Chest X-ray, PA view. Patient: 28 years old, sex M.
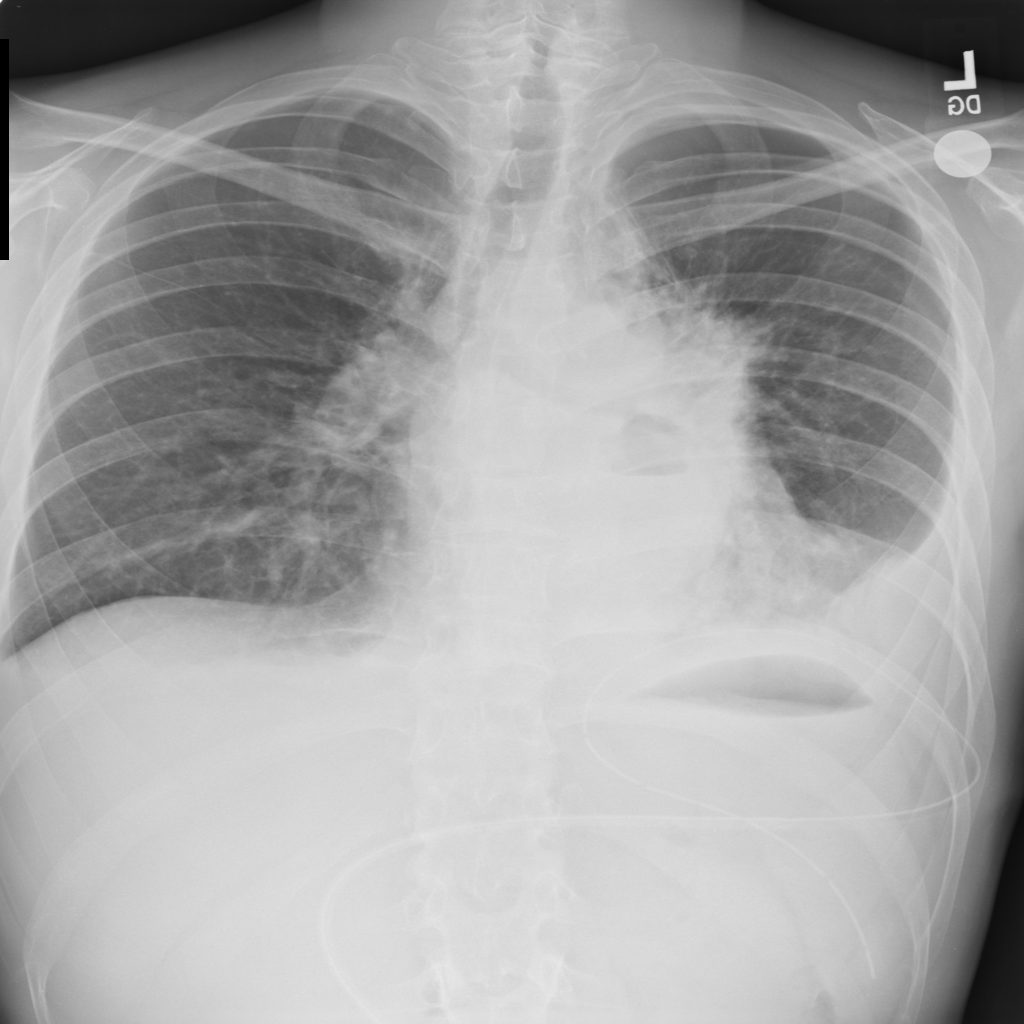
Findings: Effusion, Mass